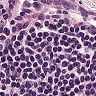
Metastatic tissue present: no